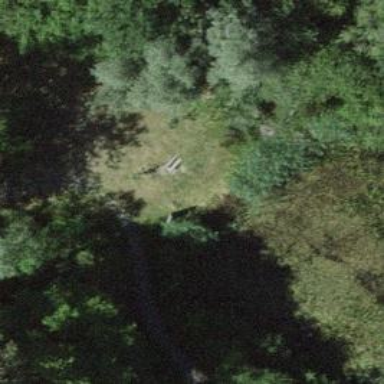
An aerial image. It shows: Brown bench.